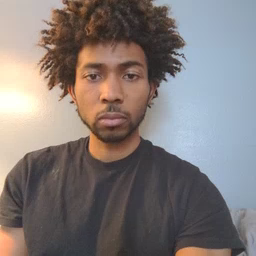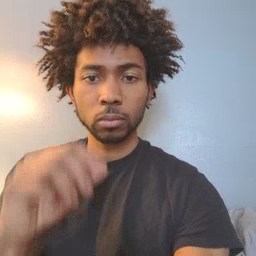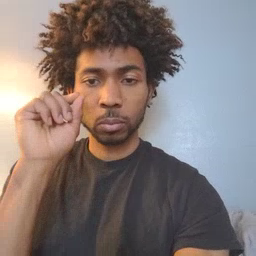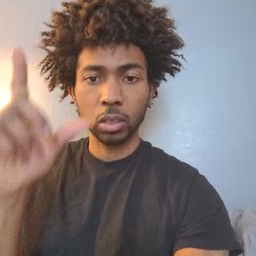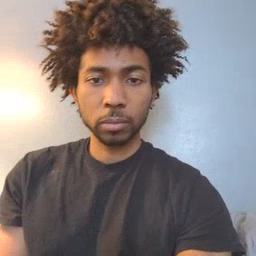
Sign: wake